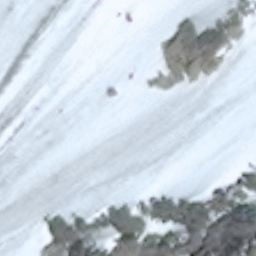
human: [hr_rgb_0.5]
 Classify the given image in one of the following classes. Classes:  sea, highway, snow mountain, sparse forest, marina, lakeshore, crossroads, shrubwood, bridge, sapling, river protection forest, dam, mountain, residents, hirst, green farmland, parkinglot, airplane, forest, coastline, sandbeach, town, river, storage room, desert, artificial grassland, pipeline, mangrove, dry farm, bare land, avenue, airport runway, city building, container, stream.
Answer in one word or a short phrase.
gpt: snow mountain